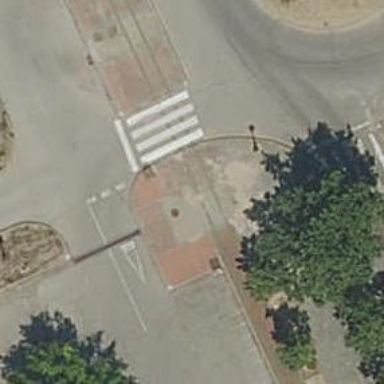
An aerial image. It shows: Uncontrolled zebra crossing on the road.